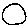
Label: moon